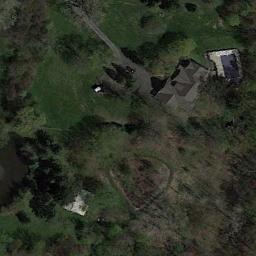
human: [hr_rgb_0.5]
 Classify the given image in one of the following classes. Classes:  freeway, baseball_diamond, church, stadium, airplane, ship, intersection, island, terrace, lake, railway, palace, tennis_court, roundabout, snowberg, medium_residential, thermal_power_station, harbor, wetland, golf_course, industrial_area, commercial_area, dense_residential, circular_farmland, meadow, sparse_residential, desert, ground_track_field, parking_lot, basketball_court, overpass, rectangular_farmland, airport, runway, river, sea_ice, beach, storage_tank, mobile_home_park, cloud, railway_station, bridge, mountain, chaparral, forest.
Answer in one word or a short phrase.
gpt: sparse_residential